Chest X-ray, AP view. Patient: 48 years old, sex F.
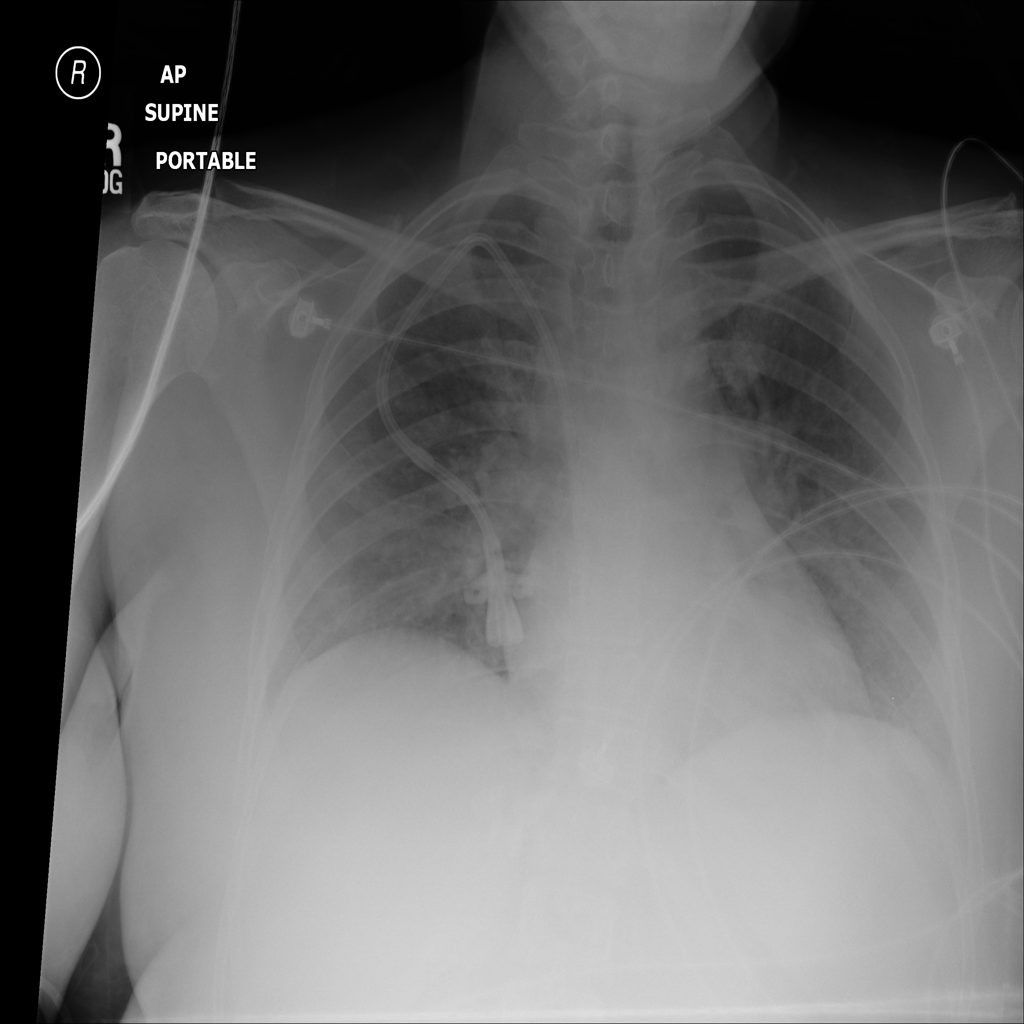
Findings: Edema, Infiltration